Question: What is the search query?
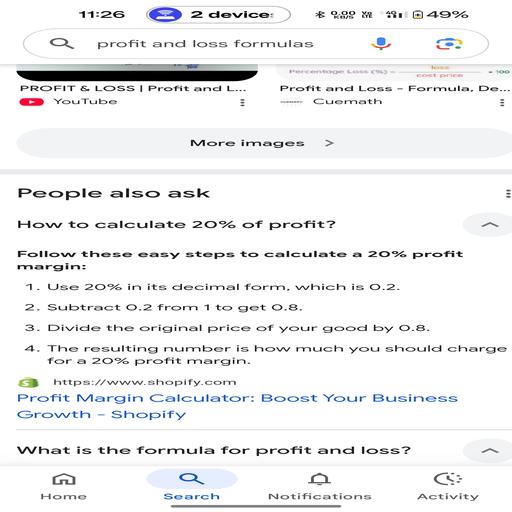
Answer: profit and loss formulas